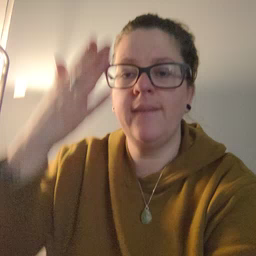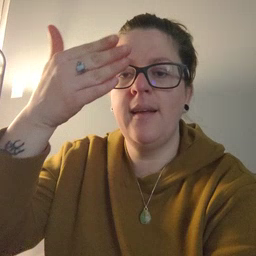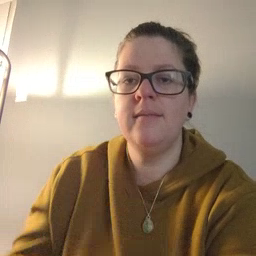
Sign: flag